Question: I have a problem with searching a particular contact using part of a name. I know how it would look like in SQL but I cant implement it using Java.
'''
if (rs.getString(nameTable LIKE '%name1%';)
'''

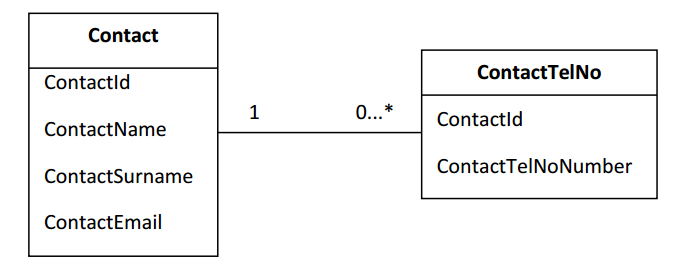
Answer: Consider adding the 'LIKE' clause to your SQL query instead of handling it in java code:
'''
try(PreparedStatment ps = con.prepareStatement("SELECT * " +
" FROM Contact WHERE contactName like ?")) {
ps.setString(1, "%name1%");
try(ResultSet rs = ps.executeQuery()) {
while(rs.next()) {
//process your data
}
}
} catch(Exception e) {
//deal with it
}
'''